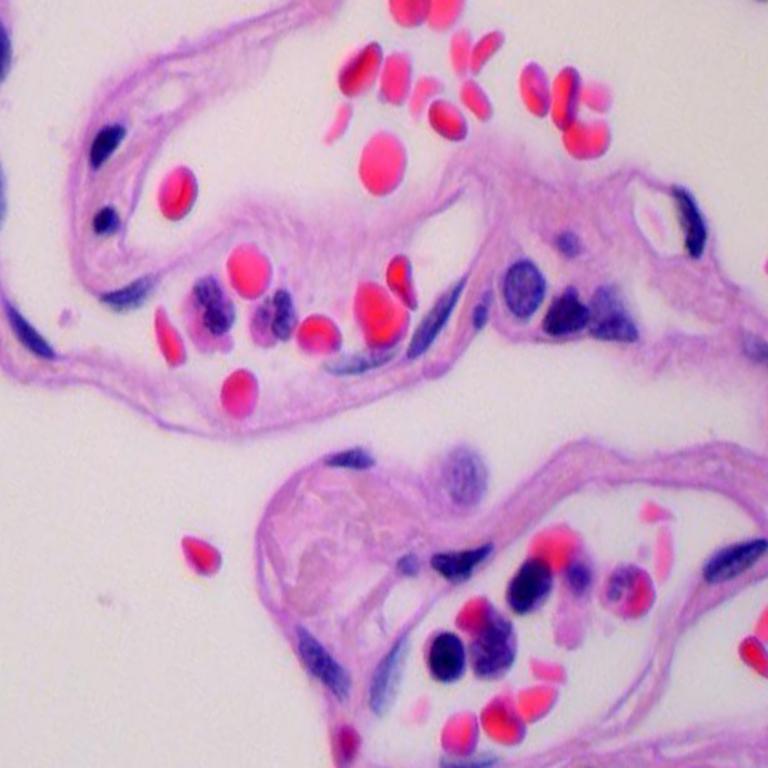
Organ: lung
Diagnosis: benign